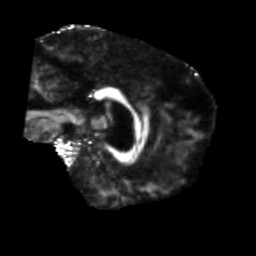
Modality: FA
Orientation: sagittal
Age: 56
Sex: male
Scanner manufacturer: siemens
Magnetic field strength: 3 T
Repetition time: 5.47 s
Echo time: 0.0854 s